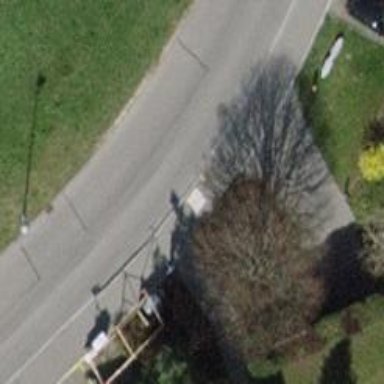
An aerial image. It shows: Bus stop with platform for public transport.